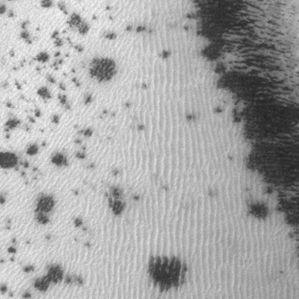
Label: frost